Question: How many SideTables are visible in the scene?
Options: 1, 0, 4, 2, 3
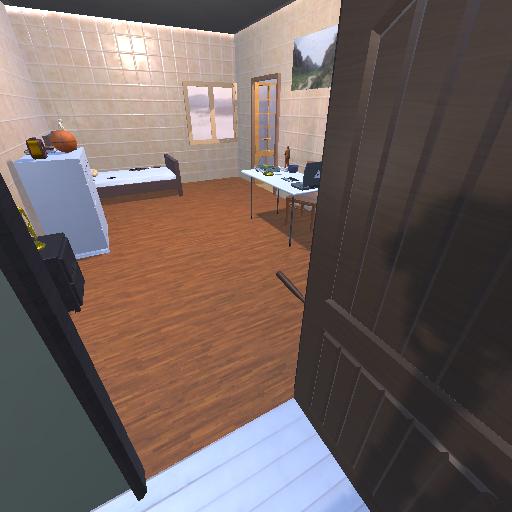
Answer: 1